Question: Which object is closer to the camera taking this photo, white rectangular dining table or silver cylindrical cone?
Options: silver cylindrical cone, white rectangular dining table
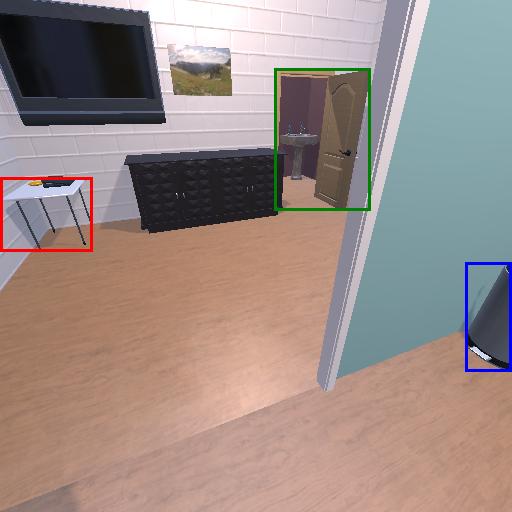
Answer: silver cylindrical cone